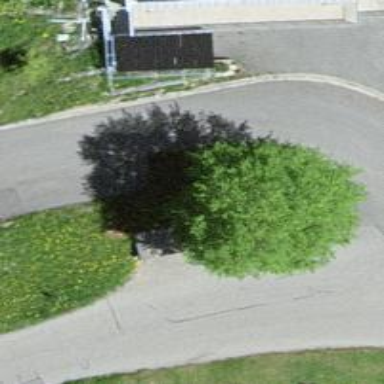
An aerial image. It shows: Post box.